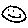
Label: smiley face